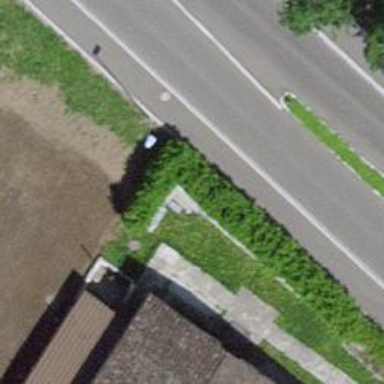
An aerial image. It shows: Hedge acting as barrier.